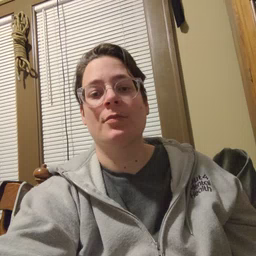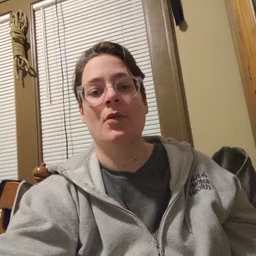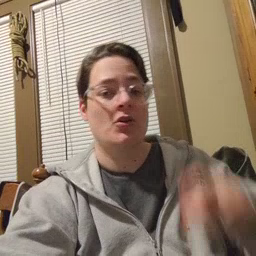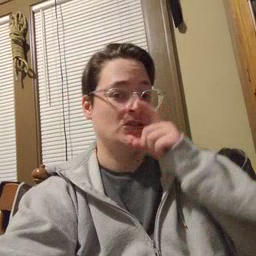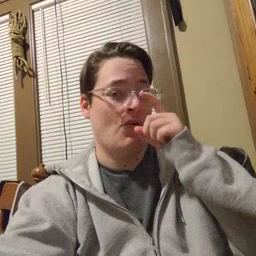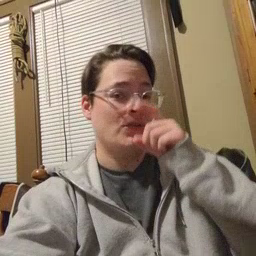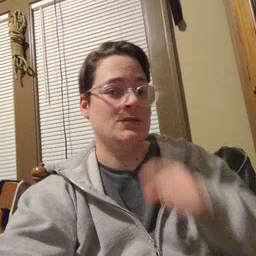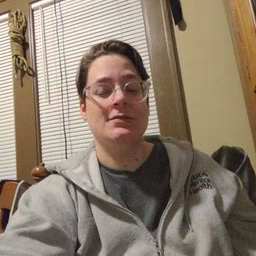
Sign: doll